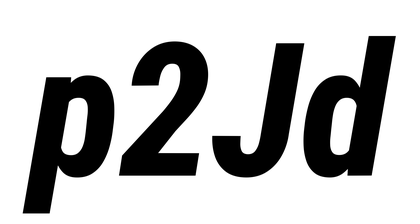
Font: Roboto-Italic_Condensed_ExtraBold_Italic